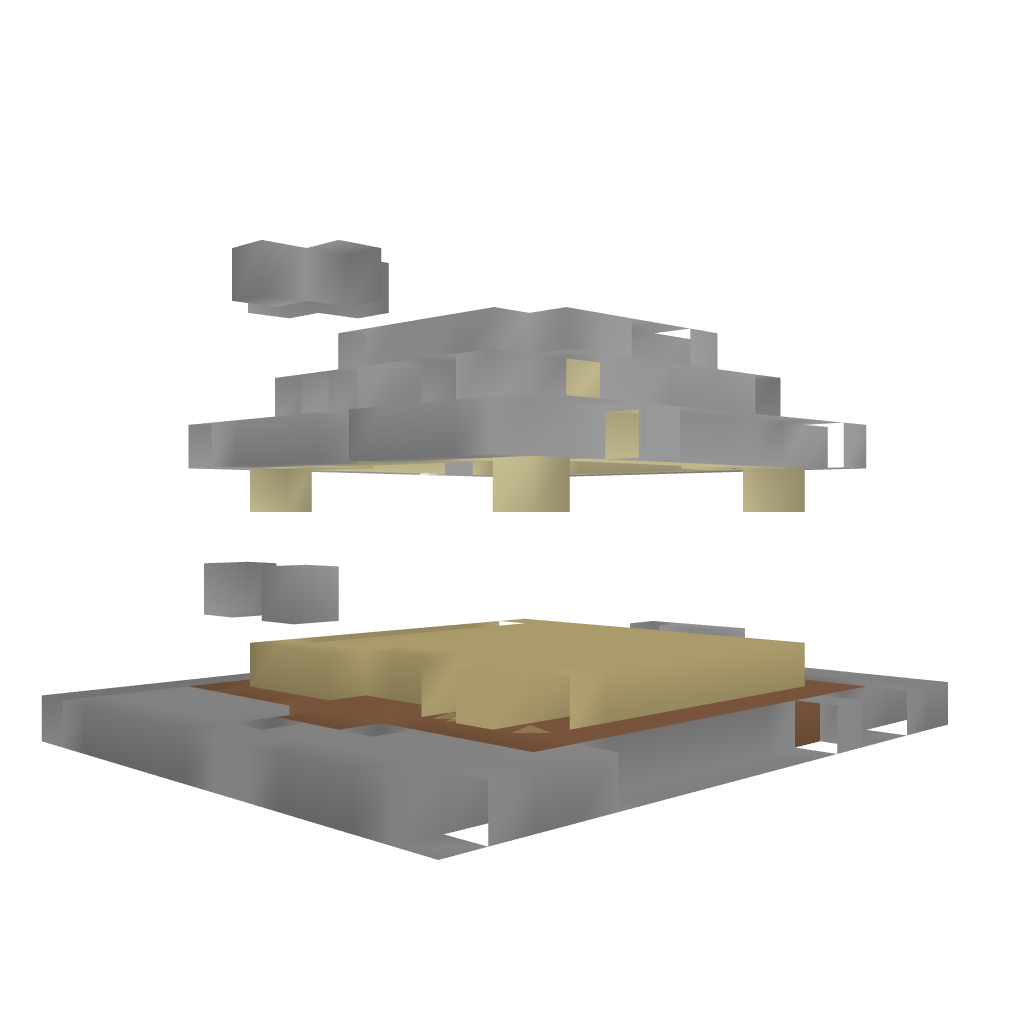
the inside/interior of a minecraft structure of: Small Desert House